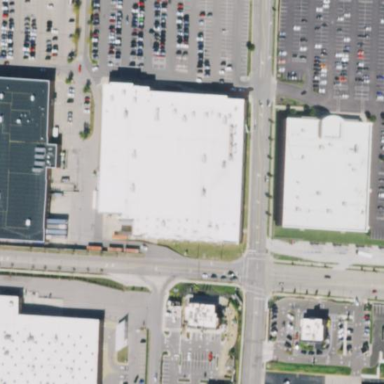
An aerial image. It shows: Department store building.